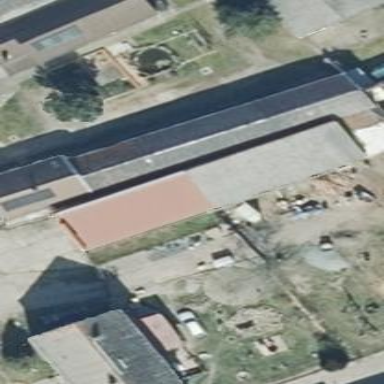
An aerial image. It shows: Fire station building.